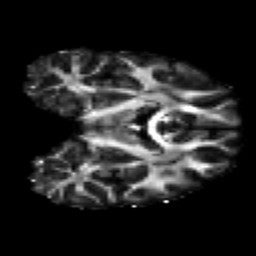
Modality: FA
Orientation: coronal
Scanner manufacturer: ge
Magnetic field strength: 3 T
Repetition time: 7.98 s
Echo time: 0.0701 s